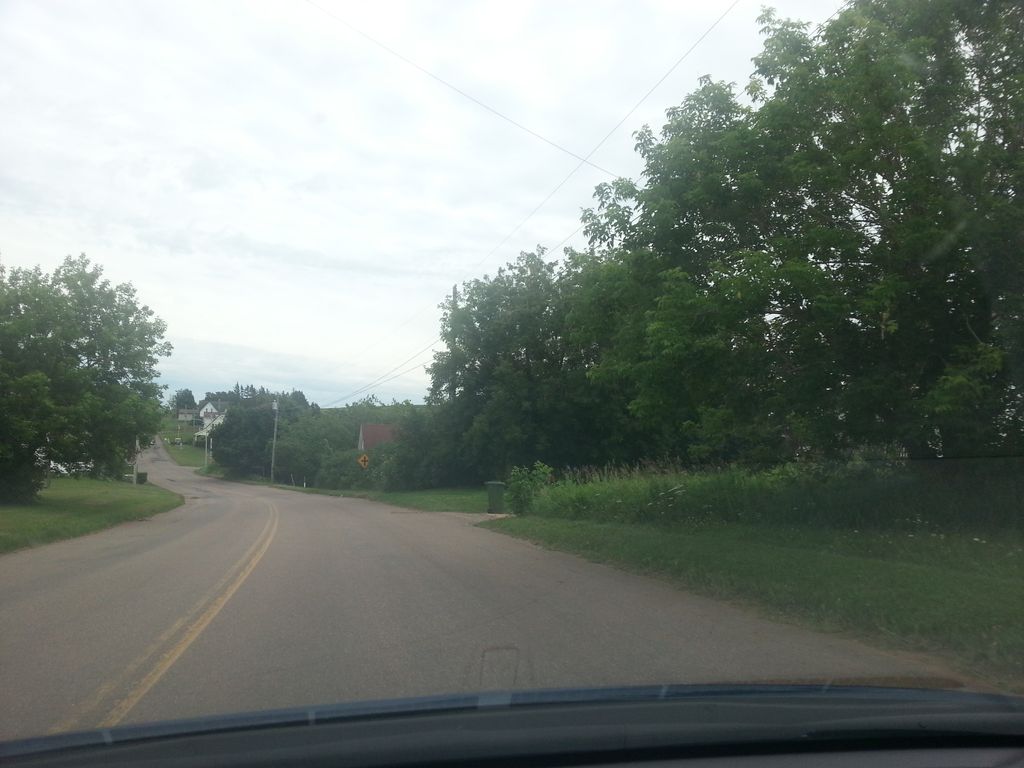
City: charlottetown